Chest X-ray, AP view. Patient: 19 years old, sex M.
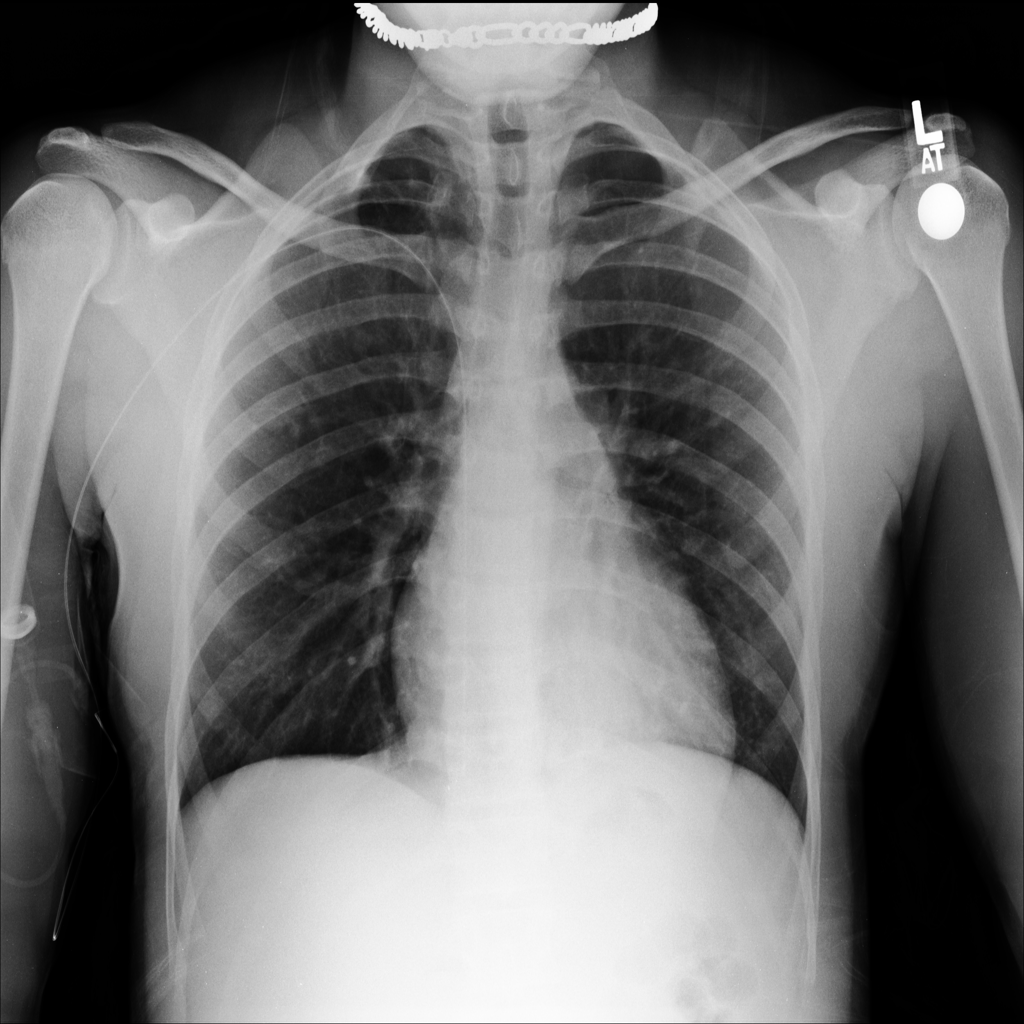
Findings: No Finding